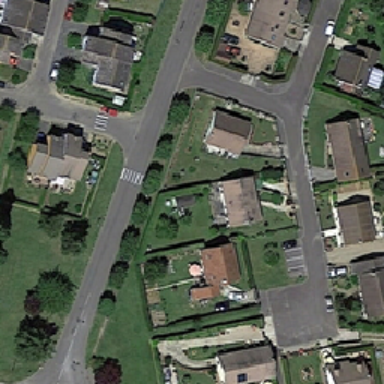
This residential area has two folk roads and two folk roads .